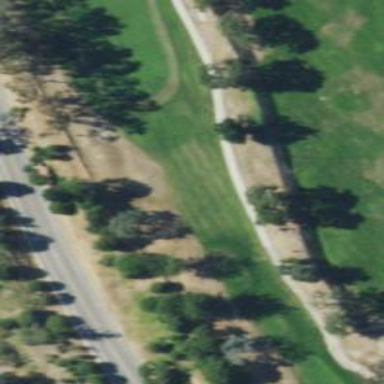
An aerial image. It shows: Golf cartpath that is also road path.